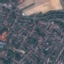
Land use / land cover: Residential